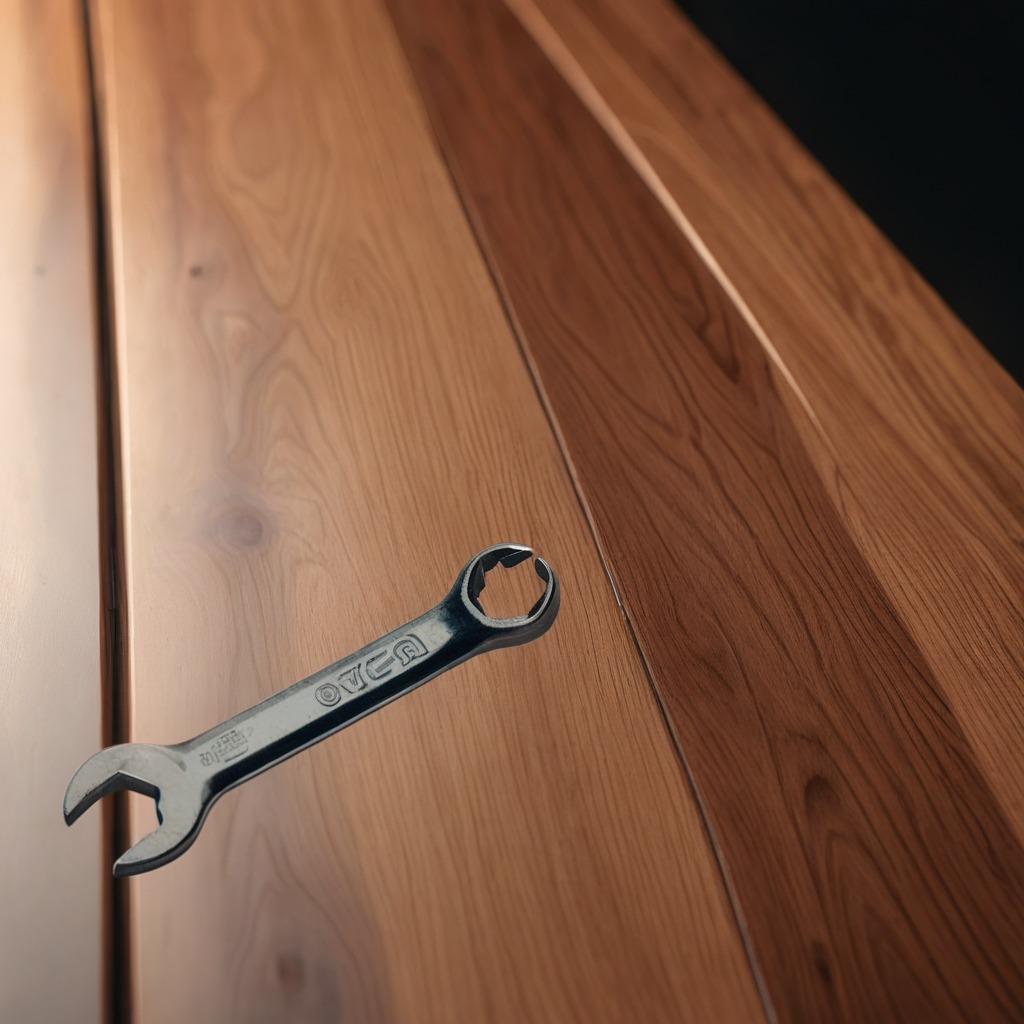
A wrench is lying on the wooden table in the carpentry studio.